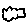
Label: cloud